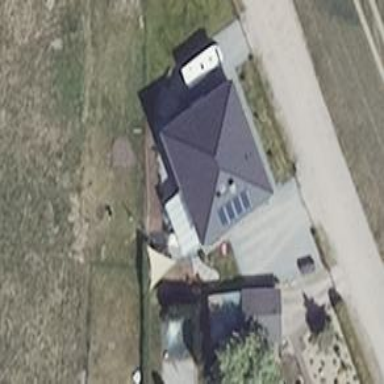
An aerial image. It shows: House with hipped roof.